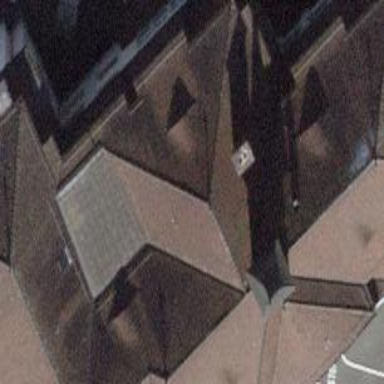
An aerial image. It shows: School building.